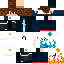
A male human skin with medium skin, wearing brown long hair dressed in a blue hoodie and black pants, featuring a closed mouth.